Brain MRI, T1c slice (ischemic stroke SPES case)
Modalities acquired: T1c|T2|DWI|CBF|CBV|TTP|Tmax
Volume shape: 92x110x71 voxels, spacing: 2x2x2 mm
Slice 42 of 71
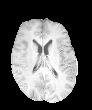
Lesion size: 27881 voxels